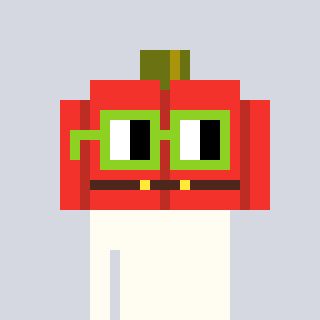
a pixel art character with square light green glasses, a pumpkin-shaped head and a grayscale-colored body on a cool background